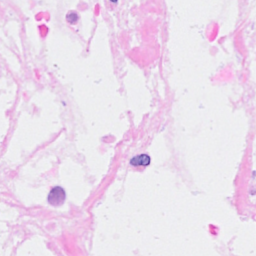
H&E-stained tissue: Breast